Aerial crown-view tile of a tropical tree (Barro Colorado Island, Panama), acquired 20241014:
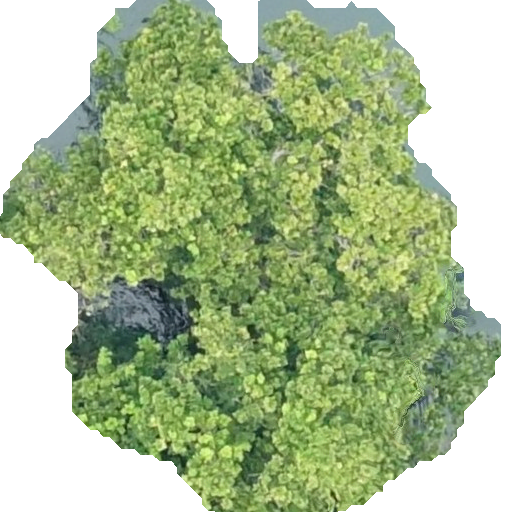
Species: Anacardium excelsum
GBIF accepted scientific name: Anacardium excelsum
Crown area: 282.727 m²